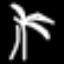
Label: palm tree